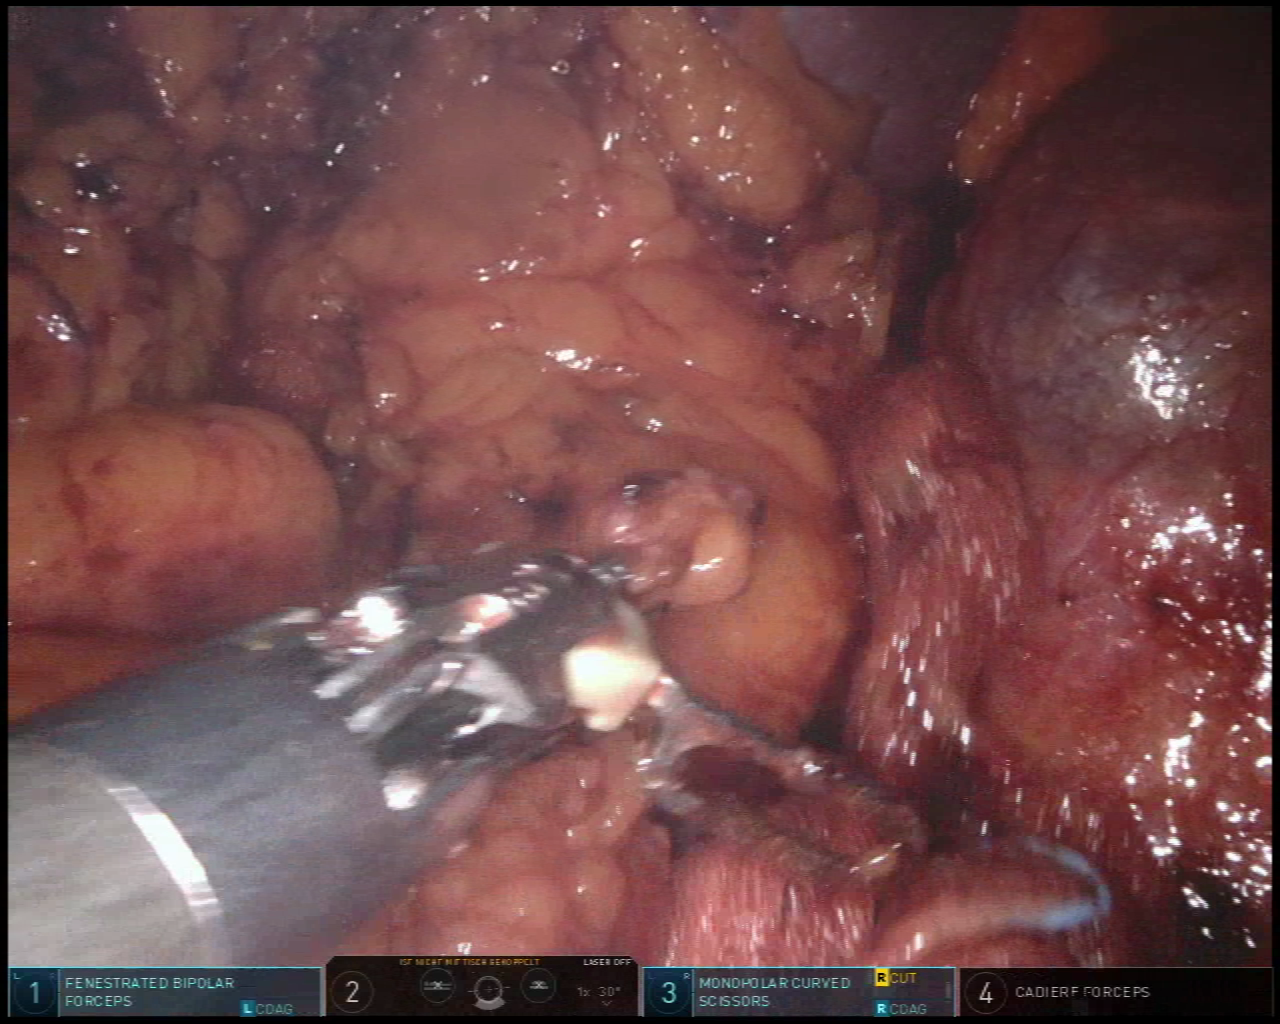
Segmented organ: spleen
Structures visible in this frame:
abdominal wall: no
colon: no
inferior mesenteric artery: no
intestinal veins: no
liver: no
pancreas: no
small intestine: no
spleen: yes
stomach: no
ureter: no
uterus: no
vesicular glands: no